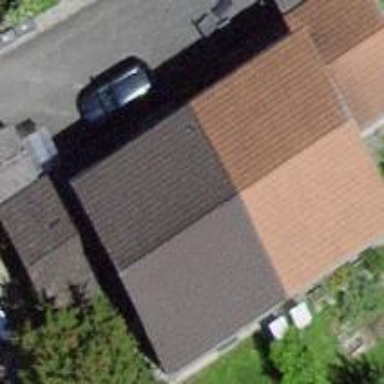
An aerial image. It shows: Terrace building with gabled roof.